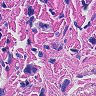
Metastatic tissue present: yes